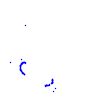
Particle: pion